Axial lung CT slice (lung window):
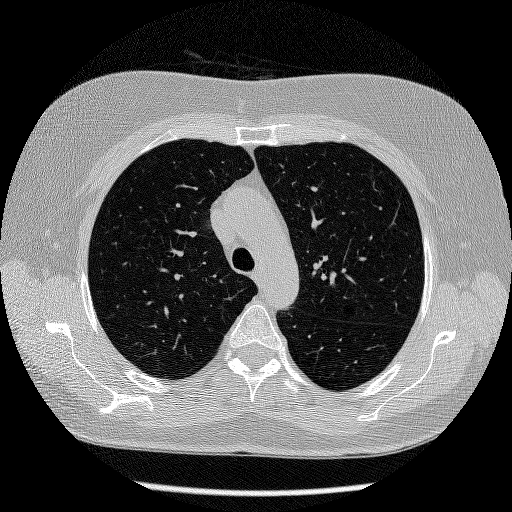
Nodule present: no